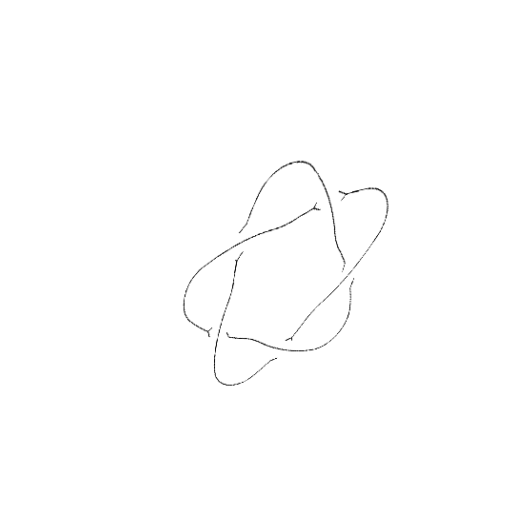
Crossing number: 5